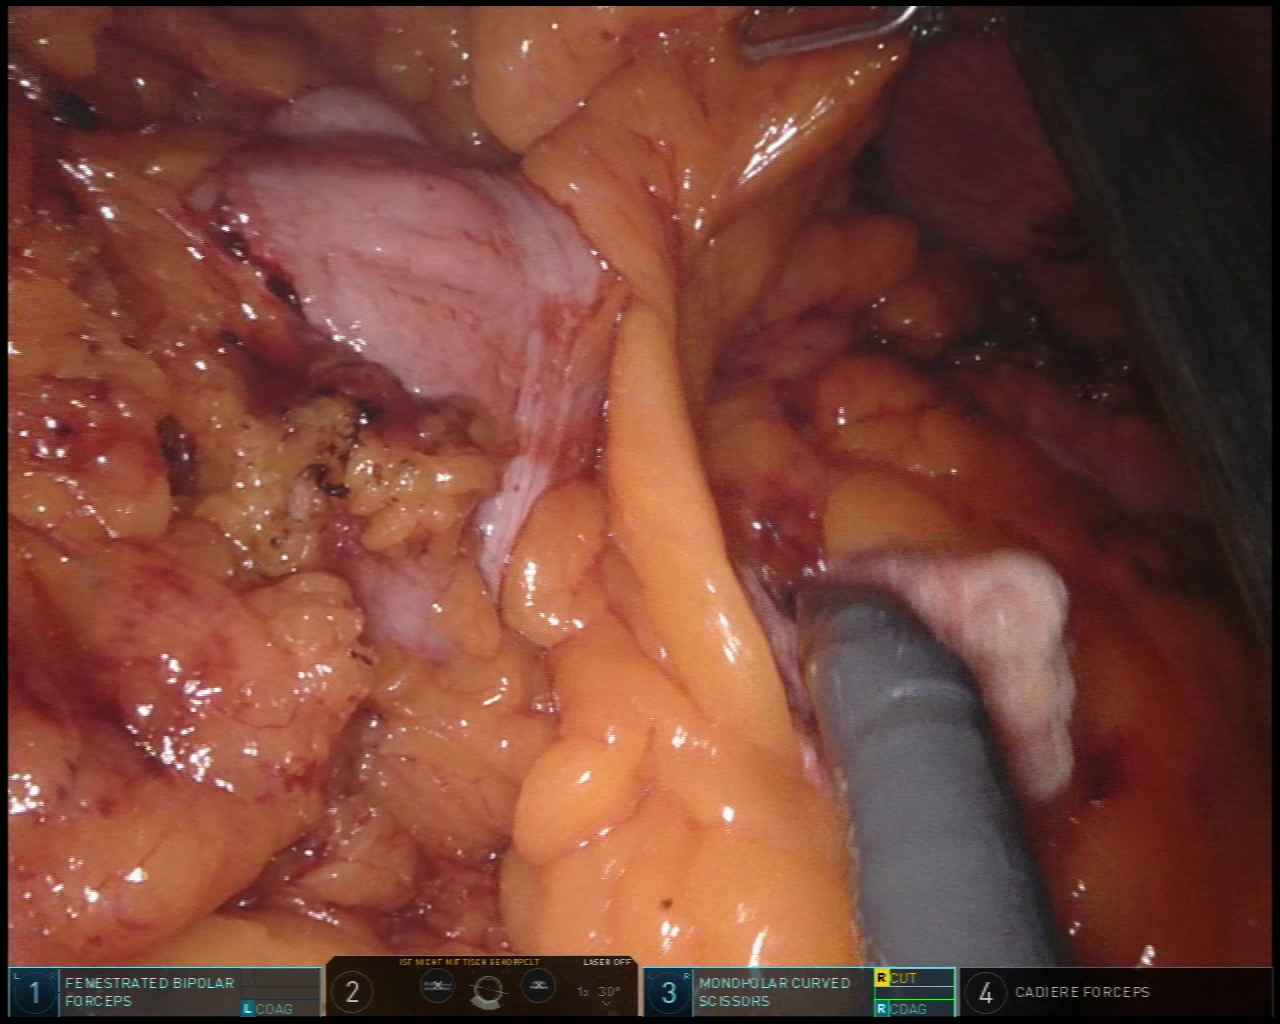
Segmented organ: colon
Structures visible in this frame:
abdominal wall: yes
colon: yes
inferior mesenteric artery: no
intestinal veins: no
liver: no
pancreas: no
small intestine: no
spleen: no
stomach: no
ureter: no
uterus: no
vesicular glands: no